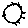
Label: sun